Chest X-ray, PA view. Patient: 20 years old, sex M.
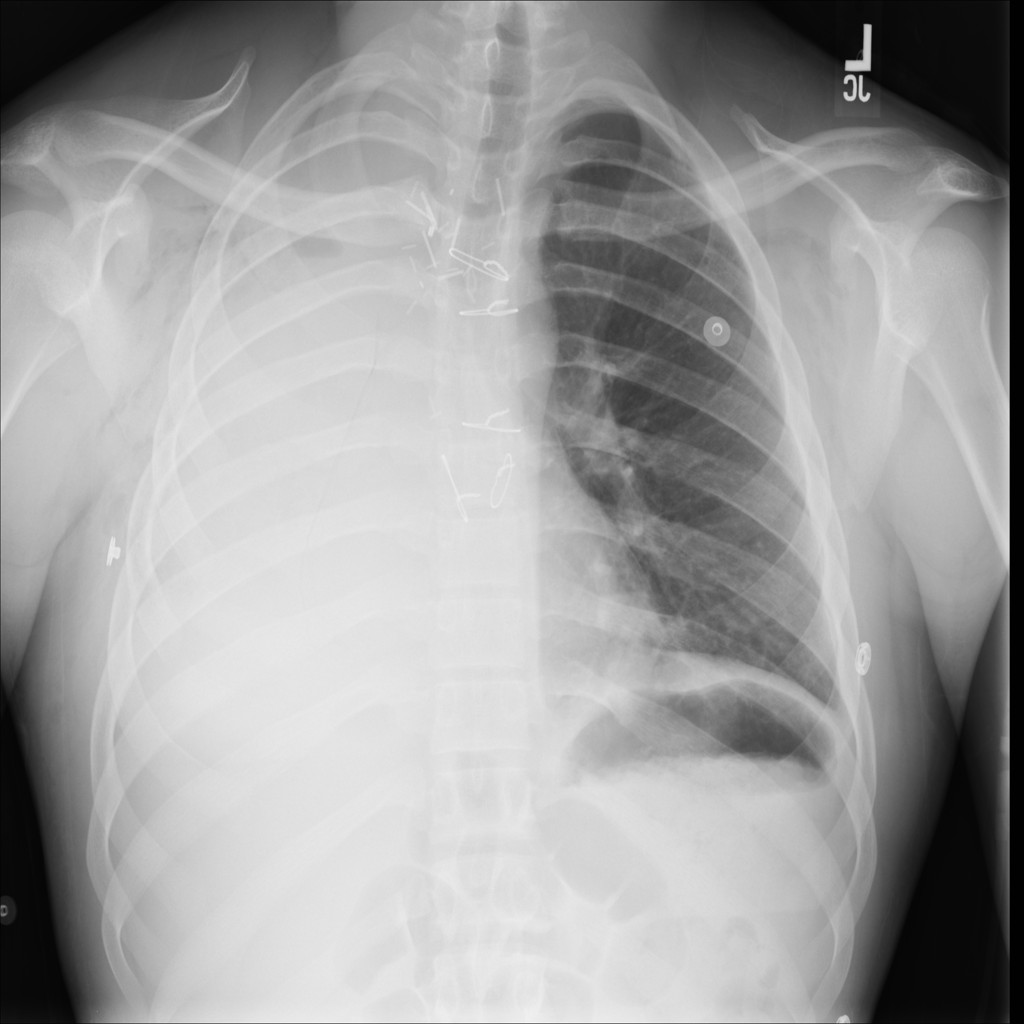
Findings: Pneumothorax